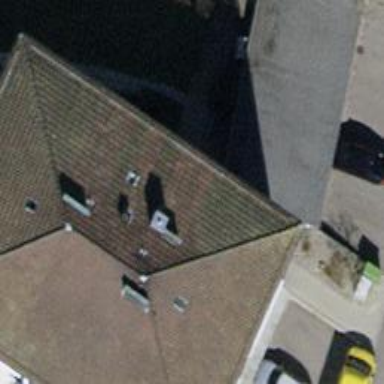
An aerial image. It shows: Group of garages.